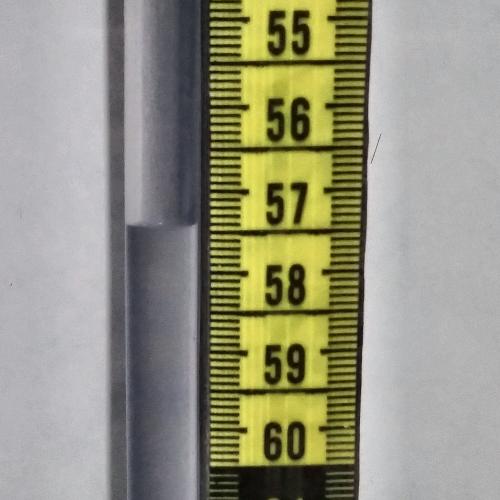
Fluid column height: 57.4 cm